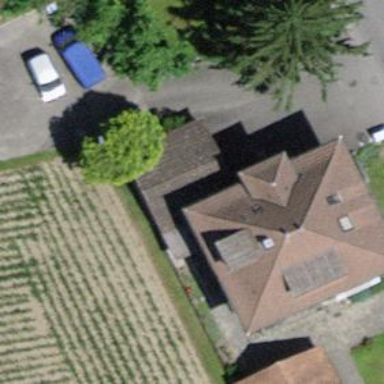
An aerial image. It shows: Garage.